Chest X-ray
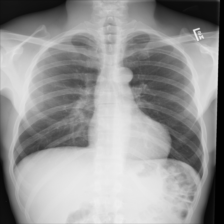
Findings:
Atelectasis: negative
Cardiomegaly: negative
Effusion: negative
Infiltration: negative
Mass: negative
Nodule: negative
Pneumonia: negative
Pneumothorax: negative
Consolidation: negative
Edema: negative
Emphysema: negative
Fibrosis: negative
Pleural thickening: negative
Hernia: negative